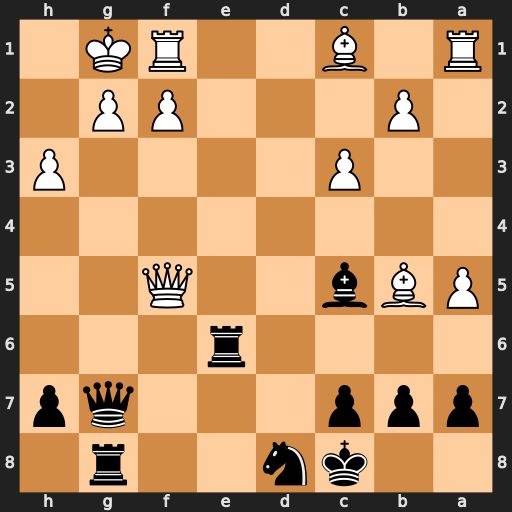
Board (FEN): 2kn2r1/ppp3qp/4r3/PBb2Q2/8/2P4P/1P3PP1/R1B2RK1
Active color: b
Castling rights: -
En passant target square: -
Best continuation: Qxg2#